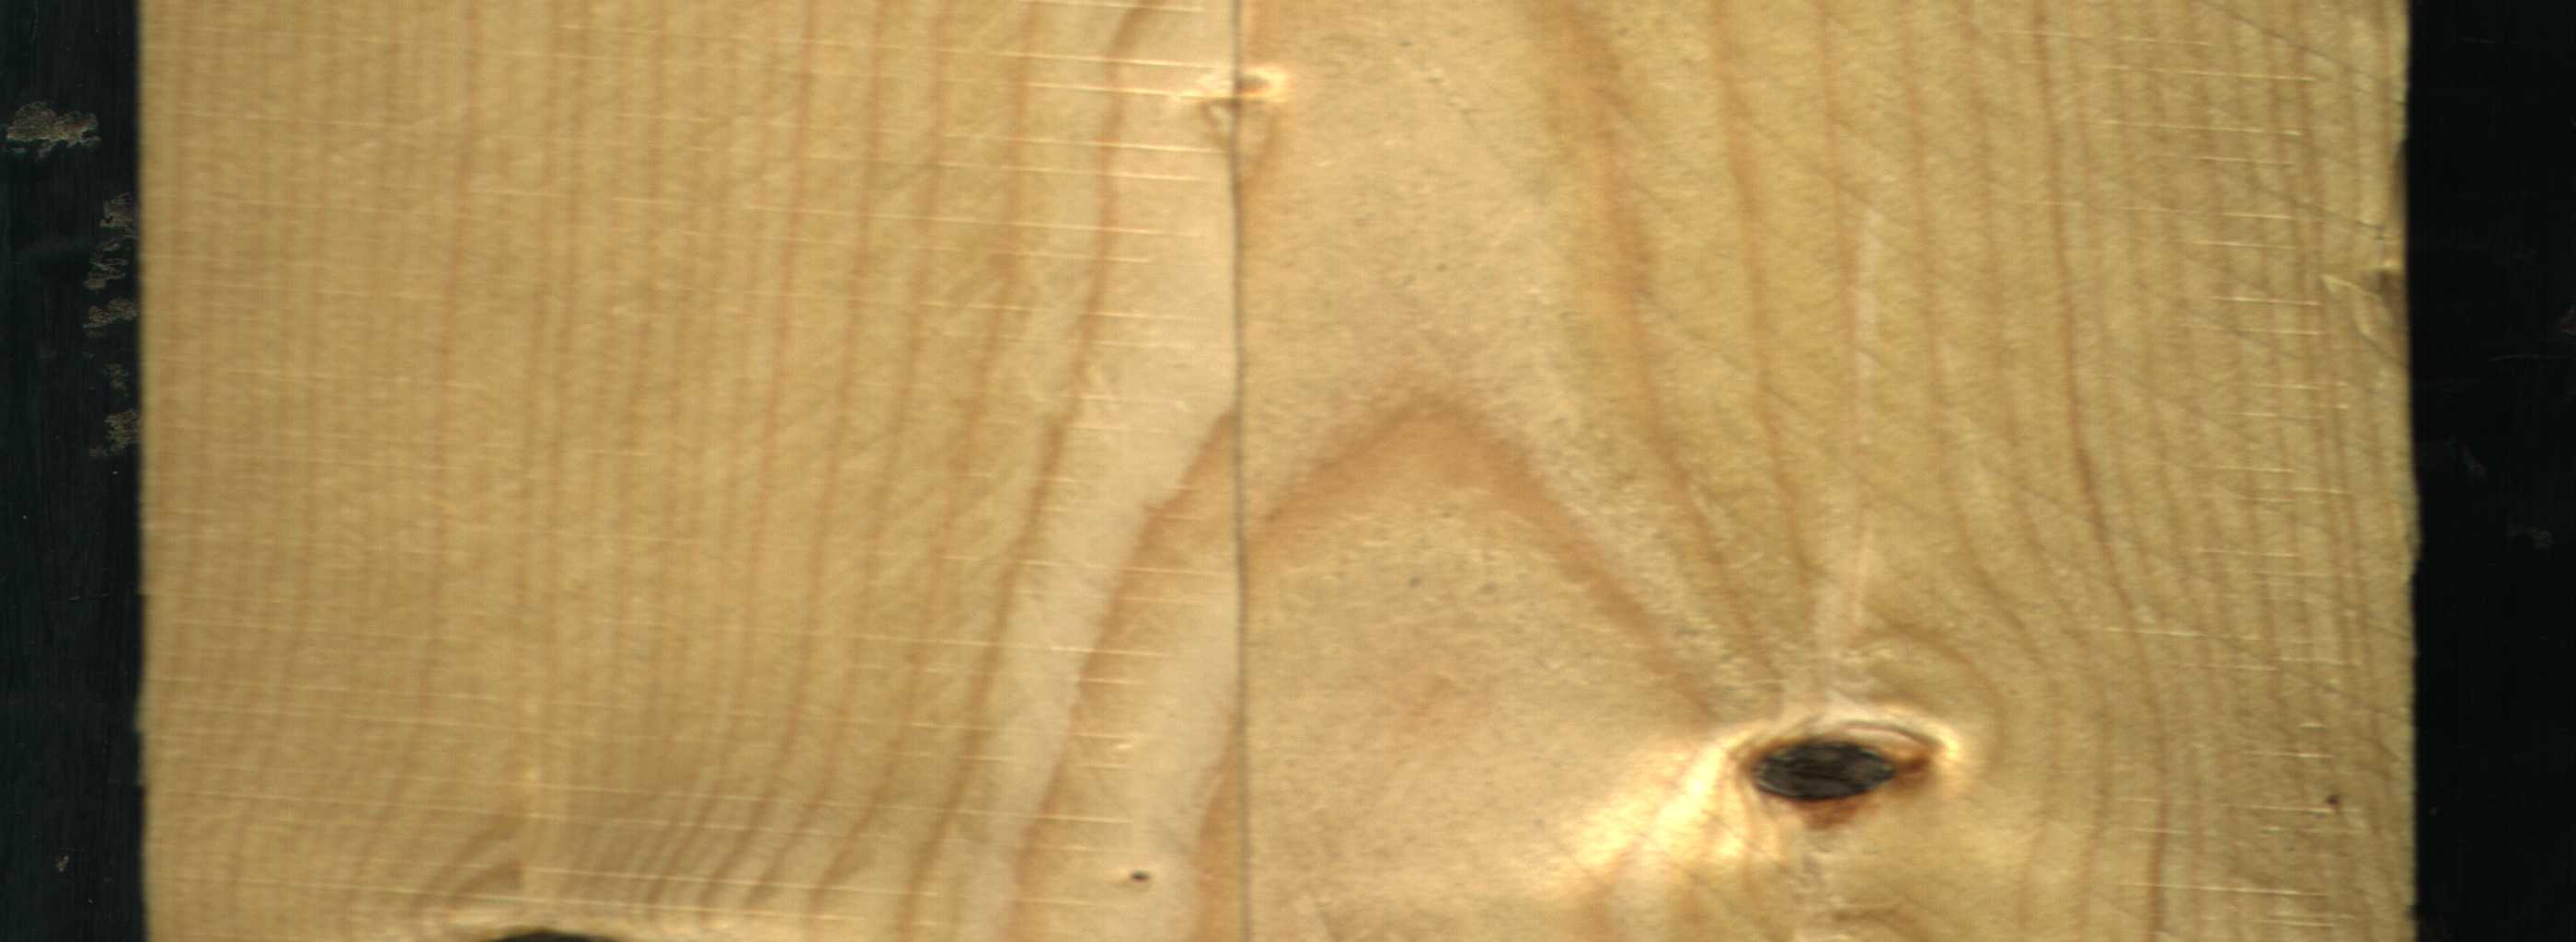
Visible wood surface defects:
Dead_Knot
Dead_Knot